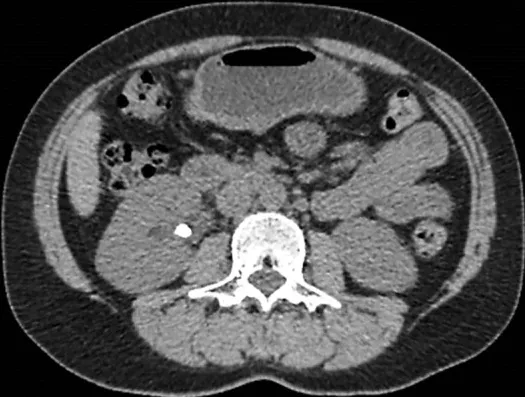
Right renal stone.
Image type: radiology (ct)